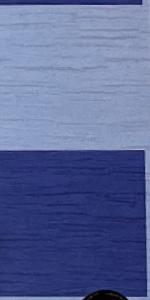
Label: Empty